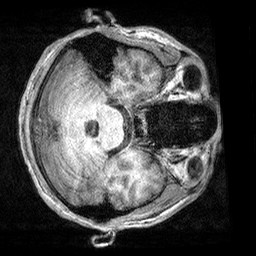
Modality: T1w
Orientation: axial
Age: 21
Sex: male
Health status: healthy
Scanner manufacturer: siemens
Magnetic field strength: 3 T
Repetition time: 2.3 s
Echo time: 0.00303 s